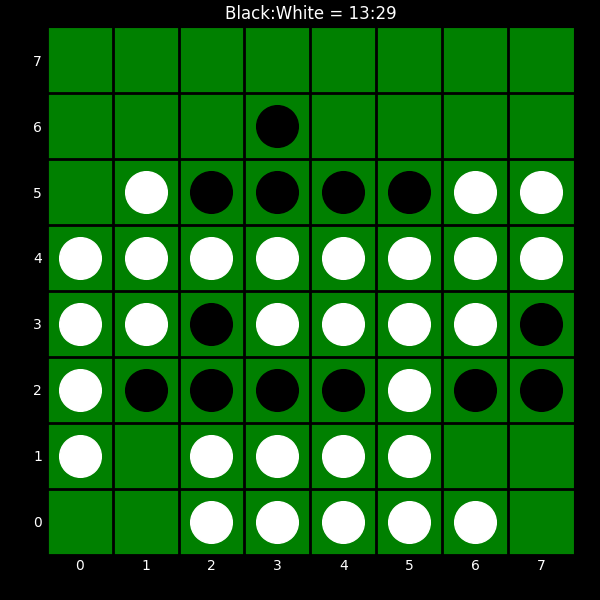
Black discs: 13
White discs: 29